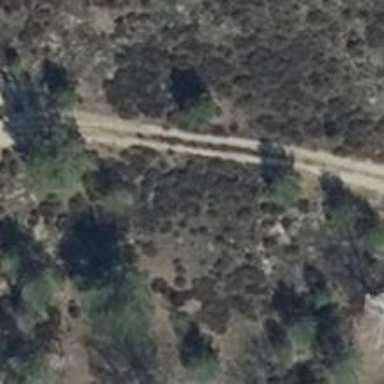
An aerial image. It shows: Sandy track with grade3 tracktype.